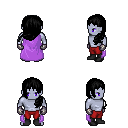
a pixel art fantasy rpg character, male body template, dark elf, purple skin, lavender cape, red pants, black left-swept hairstyle, metal gloves, black shoes, four views (front, back, left, right), 2x2 character sprite sheet, small pixel art, hard edges, no anti-aliasing